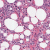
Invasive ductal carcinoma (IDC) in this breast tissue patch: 1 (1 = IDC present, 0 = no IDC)